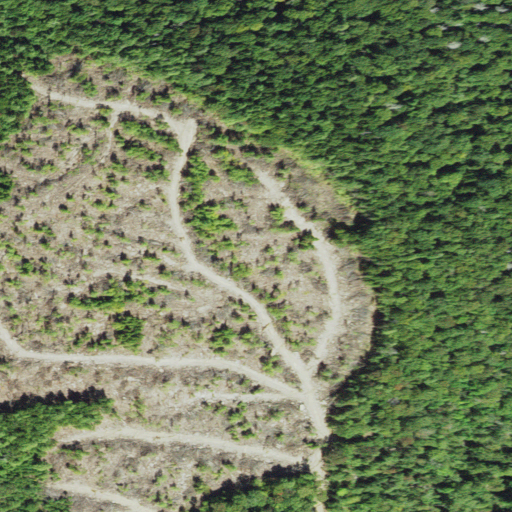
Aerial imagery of mountain in West Virginia named South Fork Mountain containing grassland, mixed forest, evergreen forest, and deciduous forest